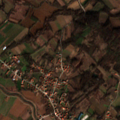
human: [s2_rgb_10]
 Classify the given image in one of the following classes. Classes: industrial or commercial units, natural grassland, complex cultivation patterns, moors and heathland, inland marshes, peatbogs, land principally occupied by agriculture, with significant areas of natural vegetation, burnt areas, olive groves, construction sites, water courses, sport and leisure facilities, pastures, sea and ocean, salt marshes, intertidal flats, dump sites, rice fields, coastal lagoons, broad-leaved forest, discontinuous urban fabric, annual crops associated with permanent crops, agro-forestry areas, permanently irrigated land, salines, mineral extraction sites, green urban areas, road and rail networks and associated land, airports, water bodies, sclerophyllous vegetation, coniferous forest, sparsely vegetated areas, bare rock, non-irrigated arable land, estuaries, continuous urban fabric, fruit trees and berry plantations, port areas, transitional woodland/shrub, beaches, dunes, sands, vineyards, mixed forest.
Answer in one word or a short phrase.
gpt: discontinuous urban fabric, non-irrigated arable land, complex cultivation patterns, land principally occupied by agriculture, with significant areas of natural vegetation, broad-leaved forest